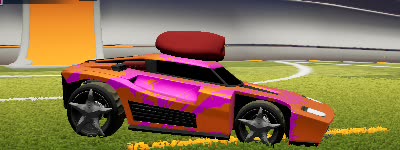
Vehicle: breakout